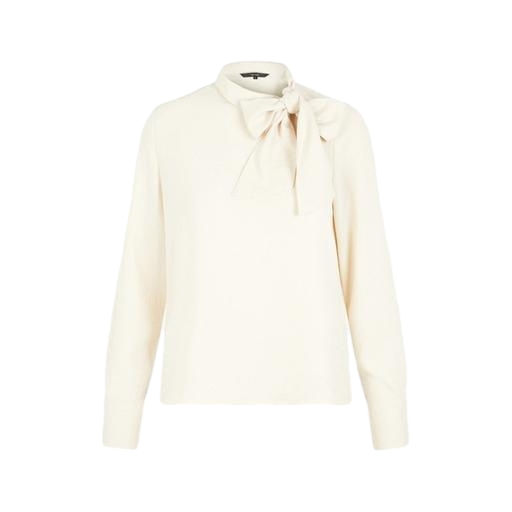
white bow-detail shirt, tie-neck jersey top, white pussy-bow collar shirt, white background